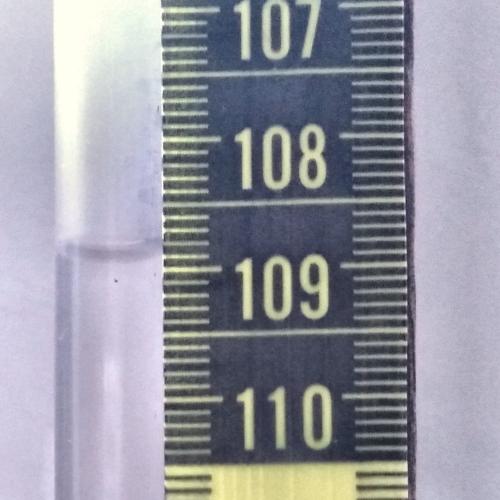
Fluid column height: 108.9 cm